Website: macys
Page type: delivery-shipping
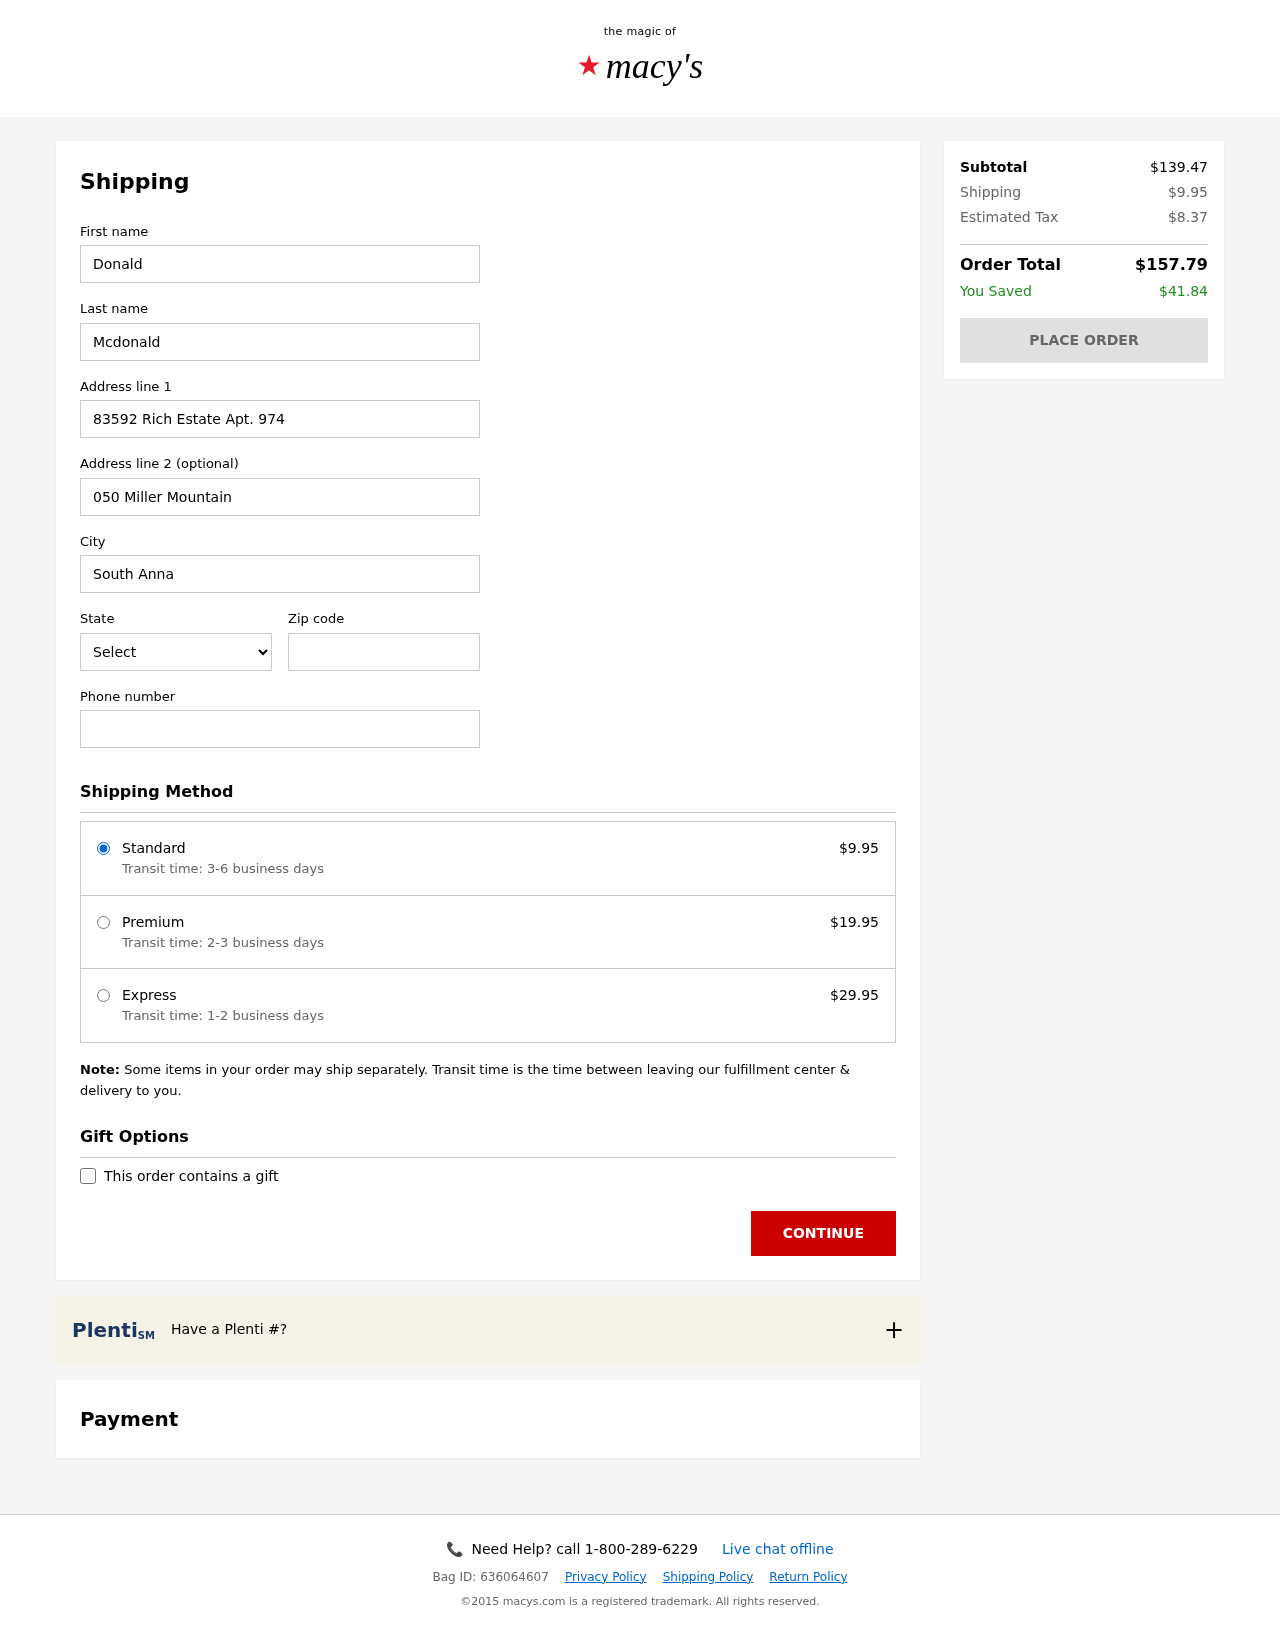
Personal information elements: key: PII_CITY
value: South Anna
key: PII_FIRSTNAME
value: Donald
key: PII_LASTNAME
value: Mcdonald
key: PII_PHONE
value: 9779398858
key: PII_POSTCODE
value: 87077
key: PII_STATE_ABBR
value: ND
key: PII_STREET
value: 83592 Rich Estate Apt. 974
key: PII_STREET2
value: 050 Miller Mountain
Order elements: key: ORDER_SHIPPING_COST
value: $9.95
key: ORDER_SHIPPING_PREMIUM
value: $19.95
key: ORDER_SHIPPING_EXPRESS
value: $29.95
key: ORDER_SUBTOTAL
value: $139.47
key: ORDER_TAX
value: $8.37
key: ORDER_TOTAL
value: $157.79
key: ORDER_SAVINGS
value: $41.84